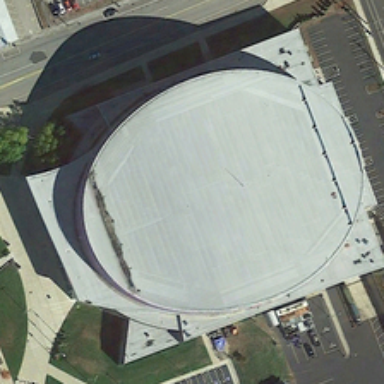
Road and a parking lot is near an almost circle white building .